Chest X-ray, AP view. Patient: 52 years old, sex M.
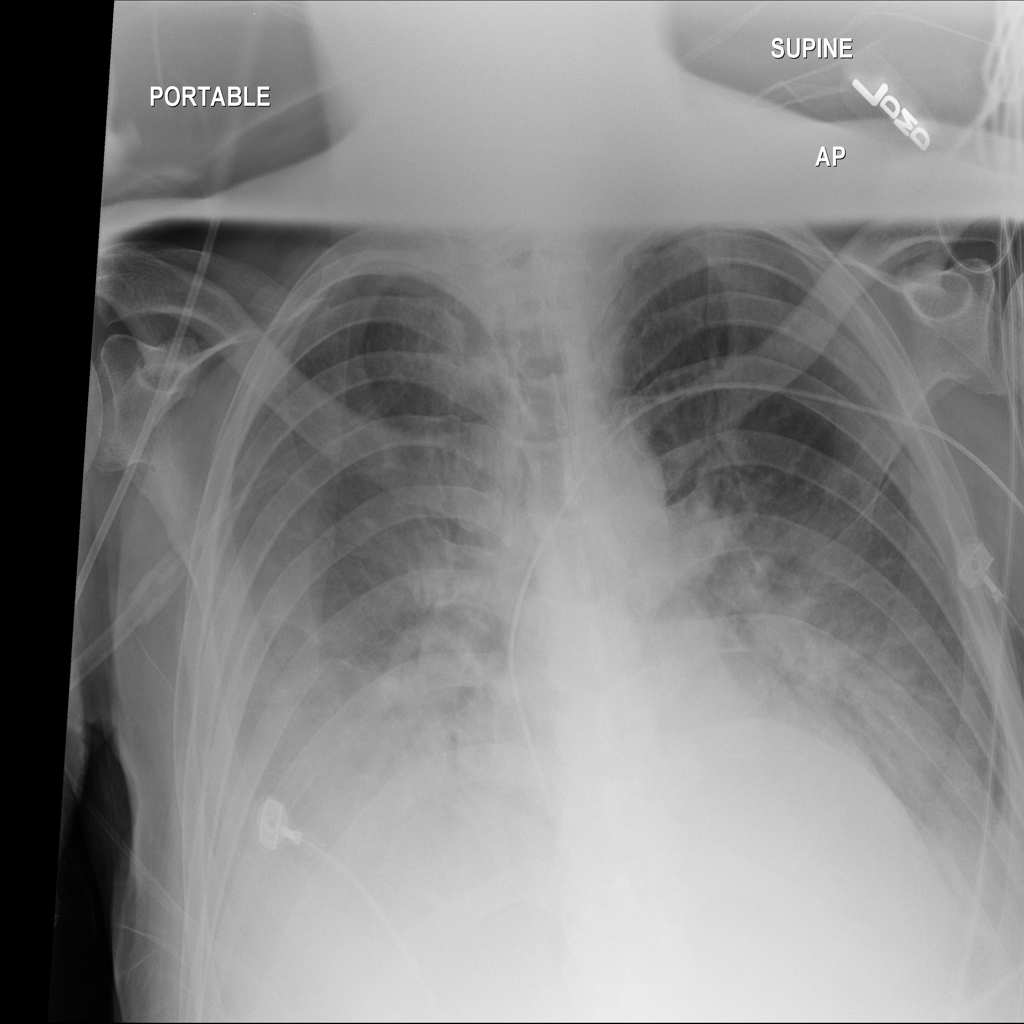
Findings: Effusion, Infiltration